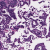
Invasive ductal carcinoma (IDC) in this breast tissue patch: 1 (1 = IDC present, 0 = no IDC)